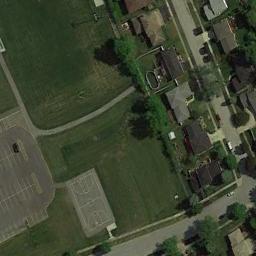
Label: basketball_court